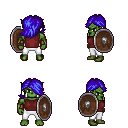
a pixel art fantasy rpg character, male body template, orc, green skin, maroon sleeveless shirt, white pants, blue swoop hairstyle, leather bracers, shield, four views (front, back, left, right), 2x2 character sprite sheet, small pixel art, hard edges, no anti-aliasing